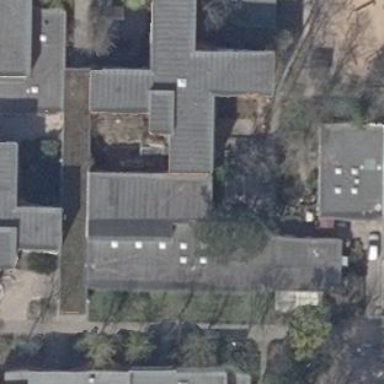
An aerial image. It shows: School building with flat roof.